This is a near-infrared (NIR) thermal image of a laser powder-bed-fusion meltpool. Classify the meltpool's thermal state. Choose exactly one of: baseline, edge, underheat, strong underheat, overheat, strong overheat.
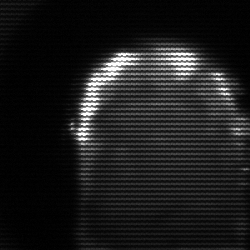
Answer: baseline